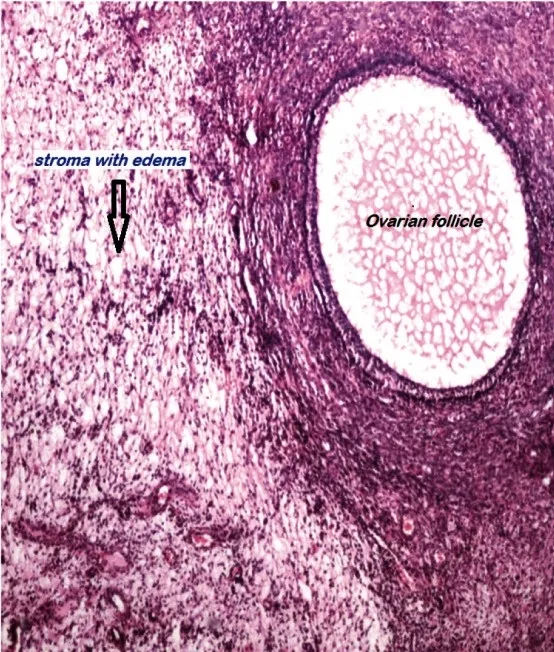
Ovarian stroma with edema. A follicle is also seen. H&EX100.
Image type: pathology (h&e)